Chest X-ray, PA view. Patient: 43 years old, sex M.
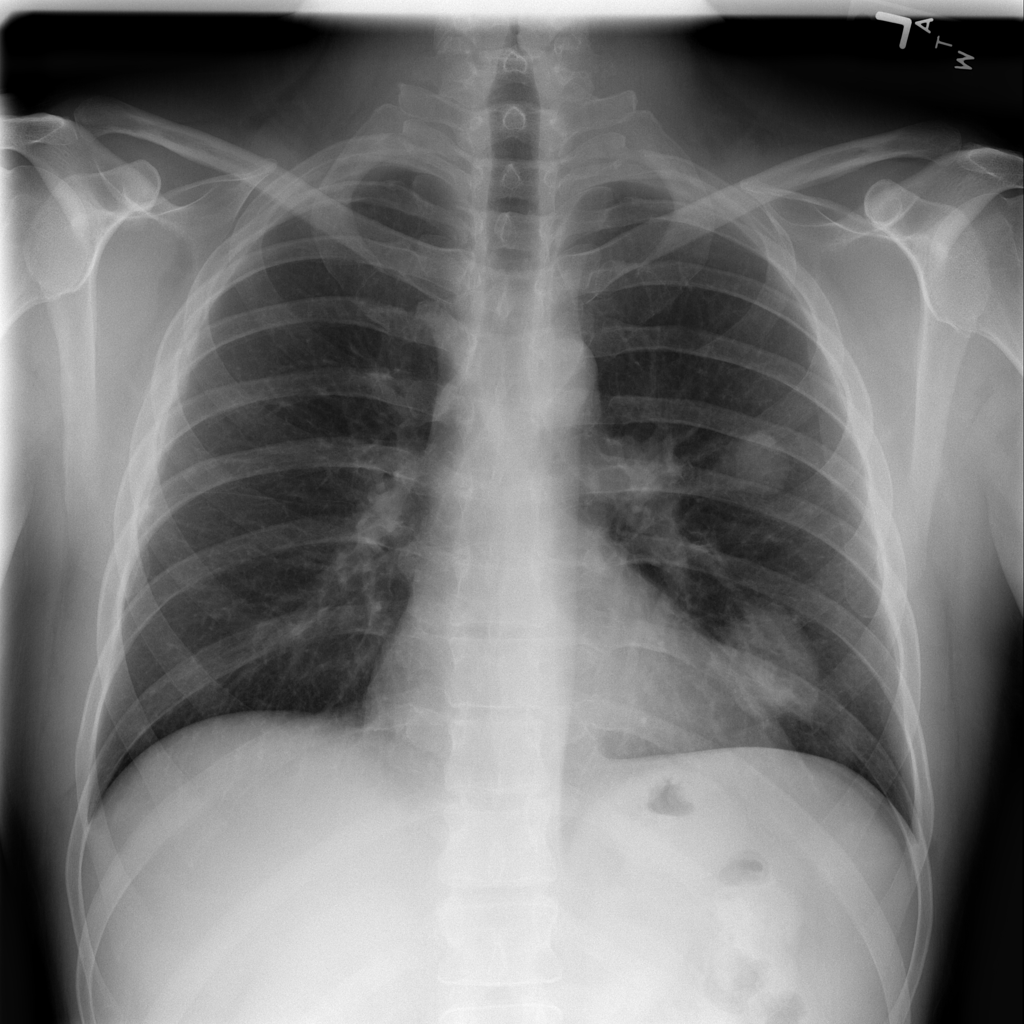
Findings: Mass